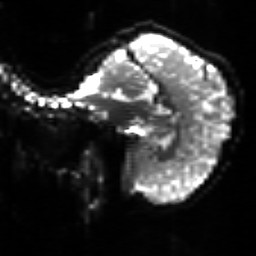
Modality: sbref
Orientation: sagittal
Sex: male
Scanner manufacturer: siemens
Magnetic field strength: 3 T
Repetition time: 5 s
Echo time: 0.071 s